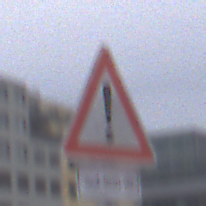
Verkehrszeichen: Gefahrenstelle
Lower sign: LaengeEinerStrecke5
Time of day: Midday
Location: Outdoor (Urban)
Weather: Overcast
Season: NotSpecified
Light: Natural